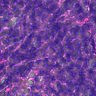
Metastatic tissue present: no